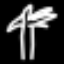
Label: palm tree